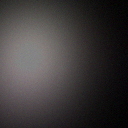
Screen state: off